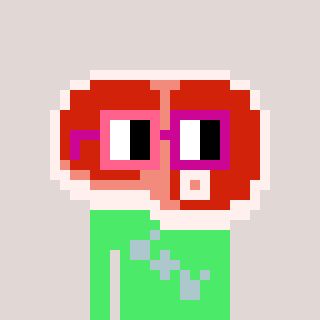
a pixel art character with square pink and red glasses, a steak-shaped head and a teal-colored body on a warm background